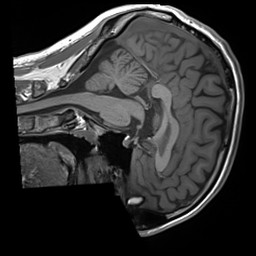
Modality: T1w
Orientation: sagittal
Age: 28
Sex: male
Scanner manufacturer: siemens
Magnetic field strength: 3 T
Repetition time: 1.8 s
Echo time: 0.00232 s